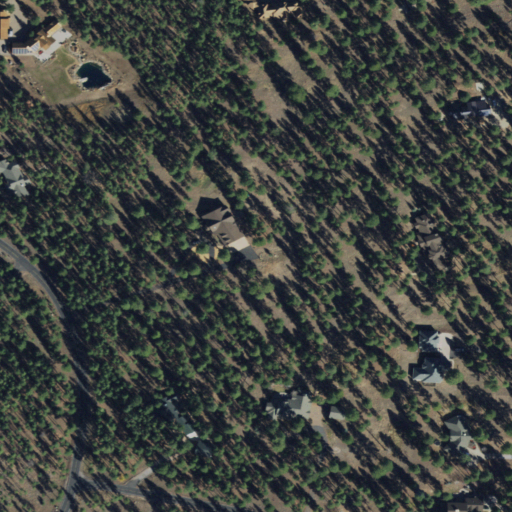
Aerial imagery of mountain in Arizona named McMillan Mesa containing evergreen forest, open development, medium intensity development, and low intensity development